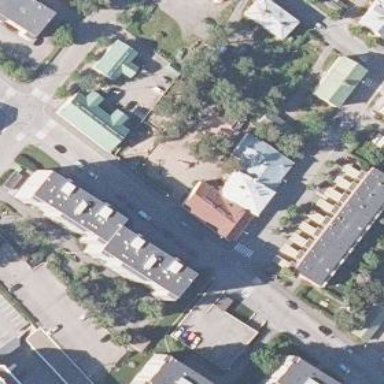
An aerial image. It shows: Building.